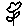
Label: flower